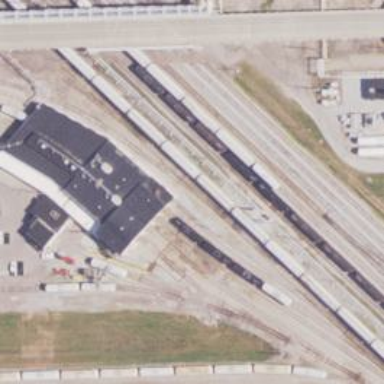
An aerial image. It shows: Rail spur service.